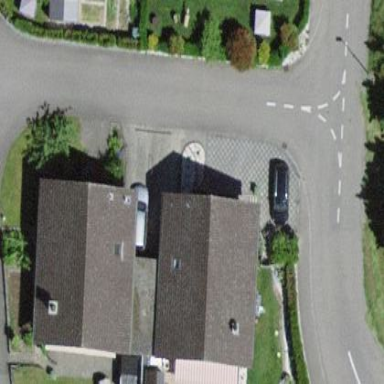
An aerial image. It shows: Detached building.